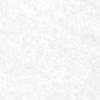
Label: no_change